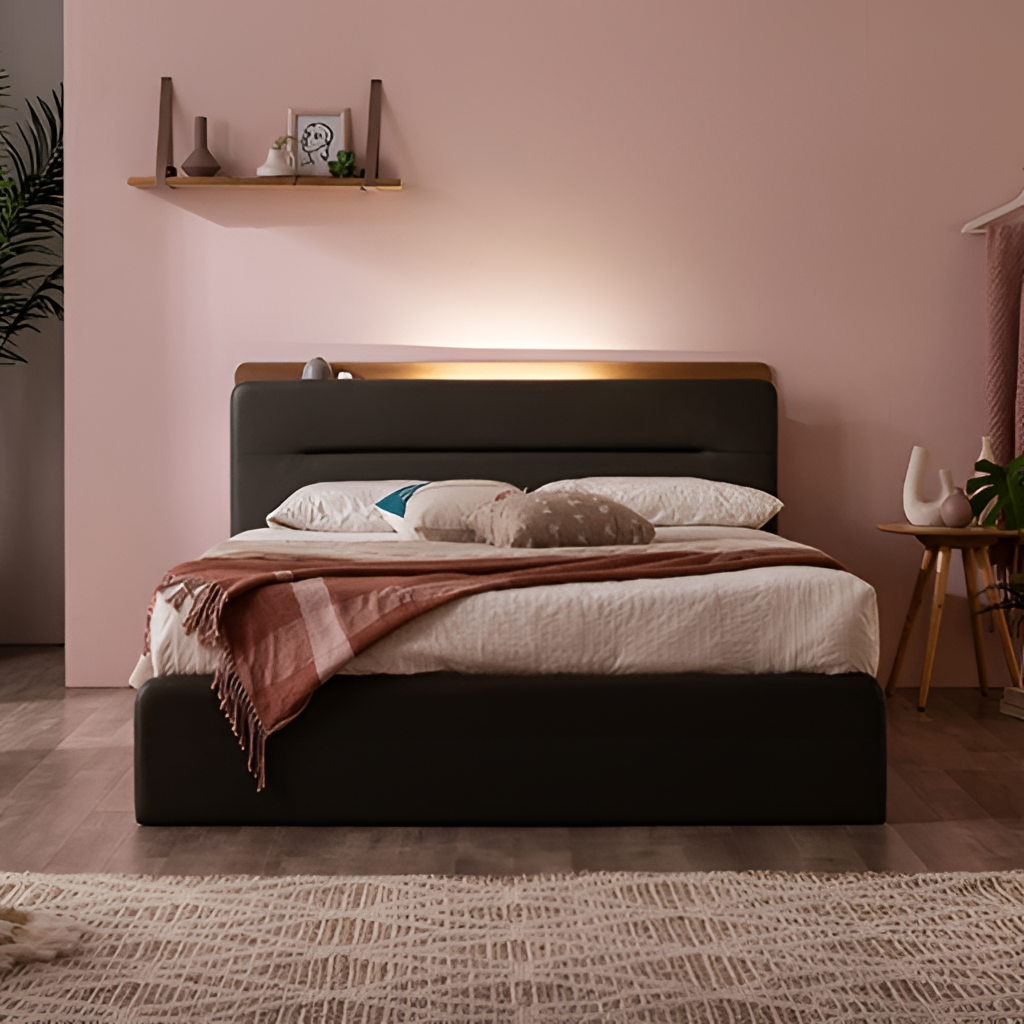
bedroom, leather illuminated headboard bed, paint wallpaper, with solid pattern, contemporary, brown wood flooring, with plank pattern